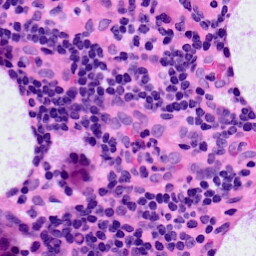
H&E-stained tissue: LymphNode